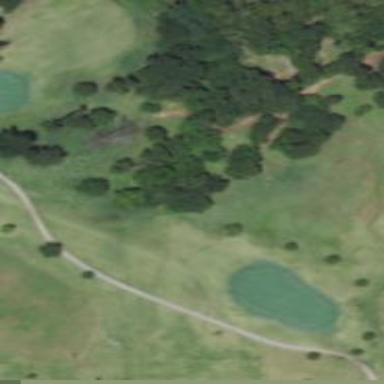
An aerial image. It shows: Meadow used as golf fairway.